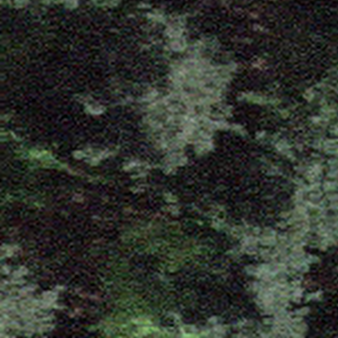
Label: other